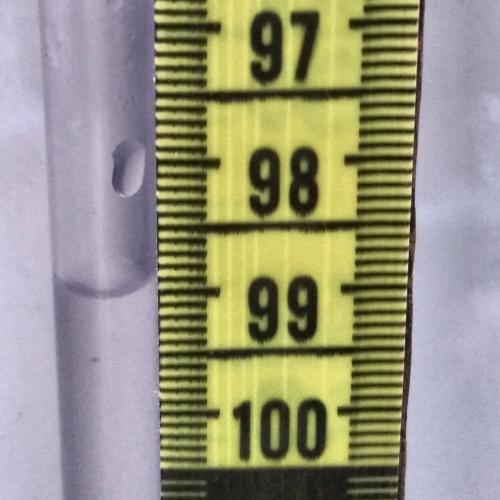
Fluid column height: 99.0 cm